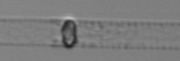
Label: Dactyliosolen_blavyanus